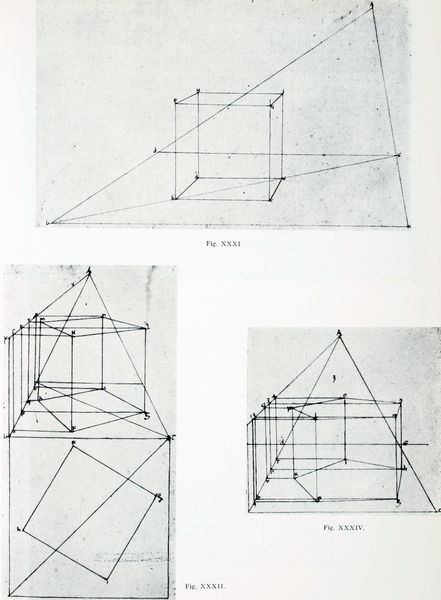
Titel: De Prospectiva Pingendi, Libro Secondo, Fig. XXXI - XXXIV
Künstler: Piero della Francesca
Standort: Reggio Emilia
Institution: Biblioteca Panizzi
Schlagwörter: blätter, körper, weiß, dreieck, grau, raum, schwarz, skizze, zeichnung, zylinder, architektur, figur, drei, schrift, ansicht, perspektive, studie, formen, grafik, graphik, linien, figuren, zahlen, gerade, striche, punkte, vier, rechteck, strahlen, linie, technik, form, schwarz-weiß, illustration, text, beschriftung, bleistift, räume, entwurf, kunst, würfel, studien, ecken, quadrate, geometrisch, quader, sicht, fluchtpunkt, konstruktion, diagonale, plan, lineal, pyramide, nummern, skizzen, drehung, dreiecke, strecken, optisch, geometrie, quadrat, viereck, vierecke, kuben, sechseck, grundriss, traktat, aufriss, zeichnungen, bauzeichnung, goldener schnitt, leonardo, dreidimensional, winkel, fünfeck, statik, kubus, da vinci, mathematik, maß, projektion, pläne, römische zahlen, sichtweise, koordinaten, geo, konstruiert, pyramiden, verhältnis, lehrbuch, regeln, messen, drahtmodell, hilfslinien, persepektive, mathe, zeichnung skizze, fig., persepktive, berechnng, fluchtliien, gittermodell, okzogon, papier, piero della francesca, zeichnugen, tetraeder, sinus, ausmessen, formenlehre, quatrat, xxxii, ableitung